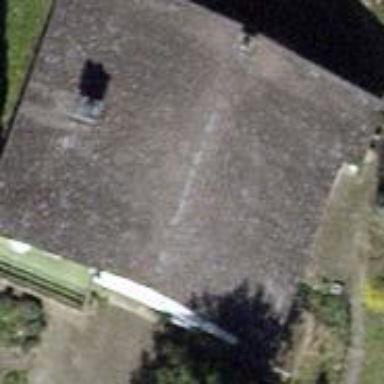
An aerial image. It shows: Gabled roof house.